Field crop: maize
Growth stage: 2
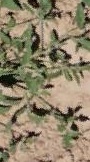
Species: atriplex